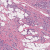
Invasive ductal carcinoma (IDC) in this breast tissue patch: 1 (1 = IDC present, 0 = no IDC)